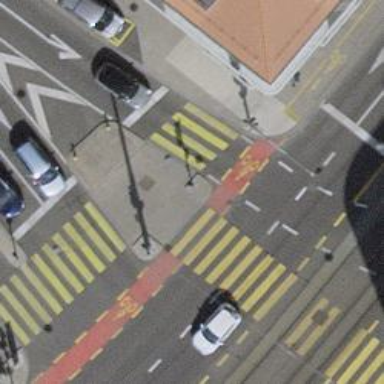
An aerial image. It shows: Road crossing with traffic signals.